Field crop: maize
Growth stage: 2
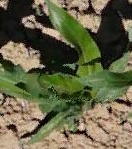
Species: maize